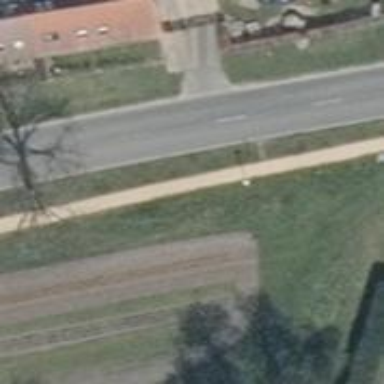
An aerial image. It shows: Secondary road with asphalt surface.